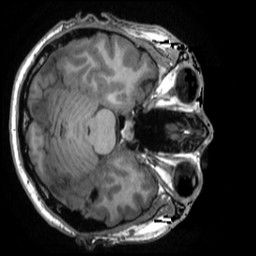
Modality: T1w
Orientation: axial
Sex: male
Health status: healthy
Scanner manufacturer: ge